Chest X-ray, AP view. Patient: 33 years old, sex F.
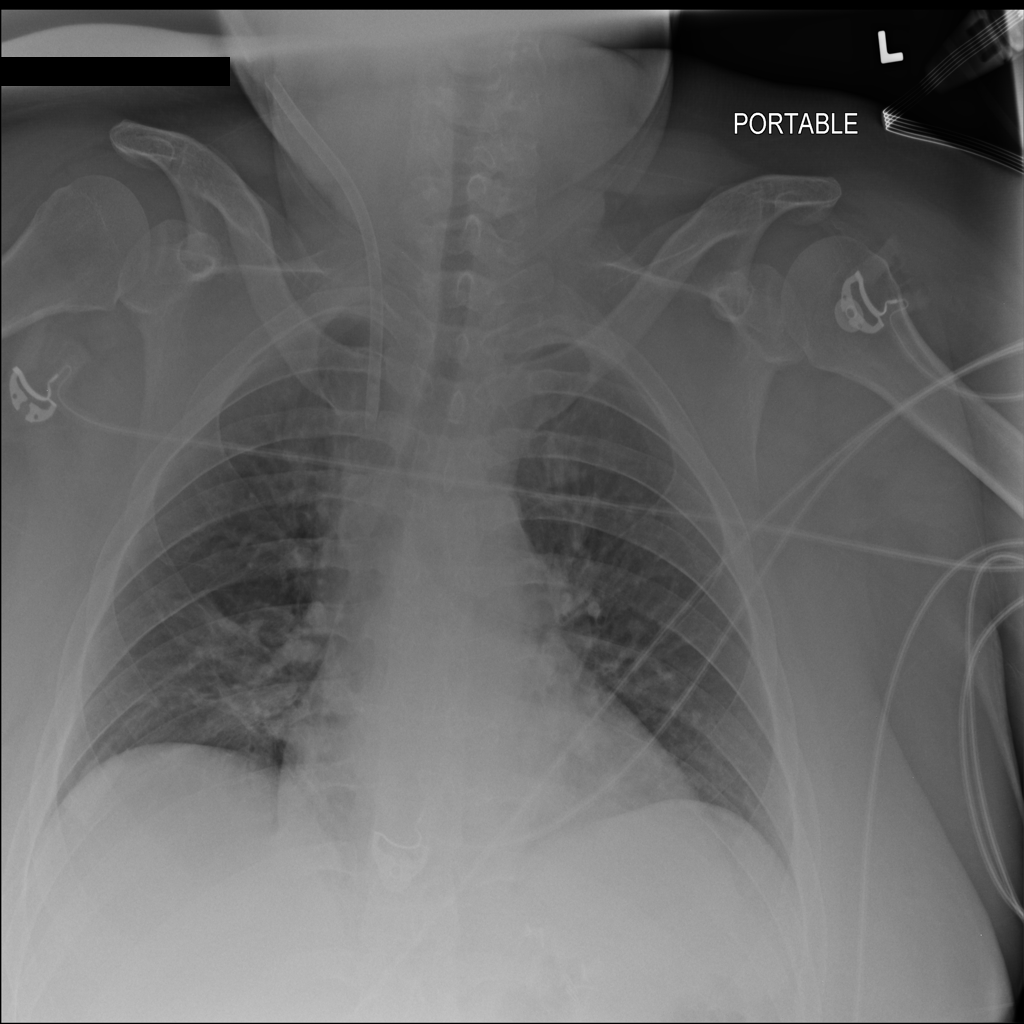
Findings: No Finding